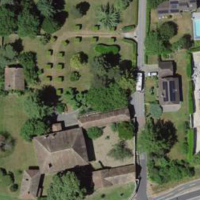
EUNIS habitat code: 55
Species observed at this site:
Hedera colchica